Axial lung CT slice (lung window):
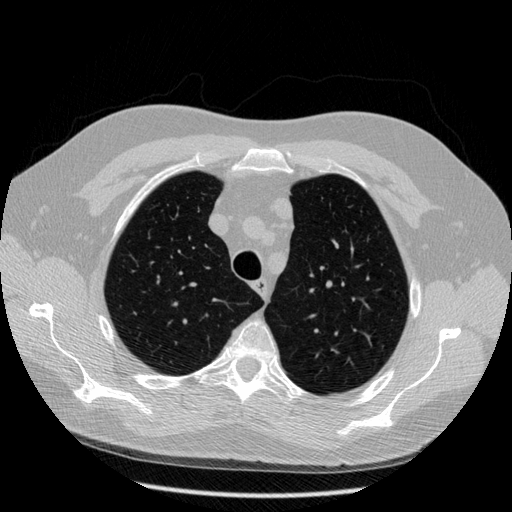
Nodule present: no